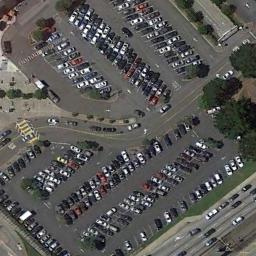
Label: parking_lot